Question: I want to search for specific emails in my inbox using the 'node-red-node-email' node in Node-RED.
The help says I should specify conditions in 'msg.criteria':
> Uses the 'node-imap' module - see that page for information on the 'msg.criteria' format if needed.
The referenced doc page explains to put there but not to do it.
As 'node-red-node-email' node is an originating (?) node, no payload (i.e. 'msg' object) is passed to it. There's no way to specify a different object (e.g., a 'flow.' variable) for the criteria either.
How can I specify 'msg.criteria' (or more generally, how can I specify search criteria) so that 'node-red-node-email' uses it?

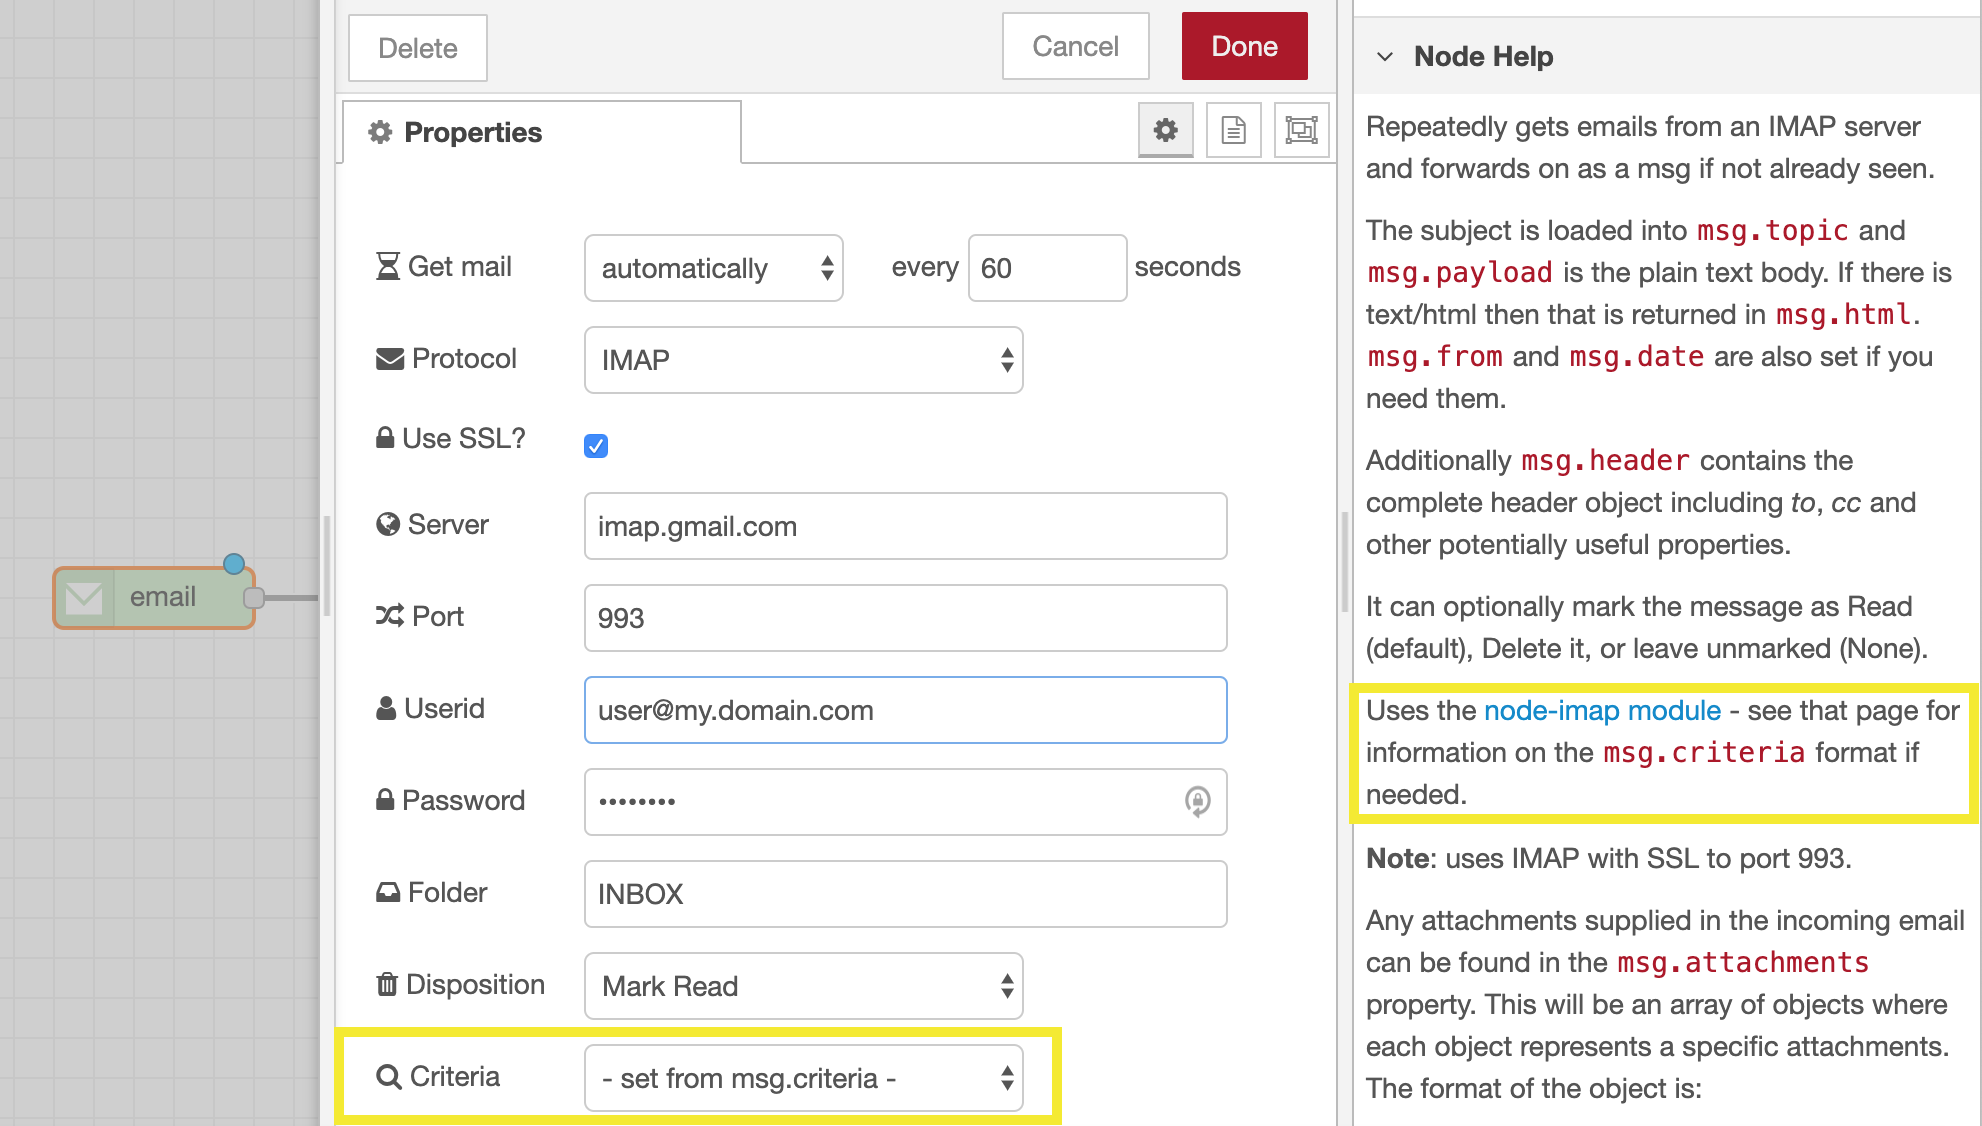
Answer: Change the "Get Mail" entry at the top of the config from "automatically" to "when triggered" and the email node will gain an input port.
You can then use this to trigger the node to check for new mail and add the 'msg.criteria'